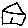
Label: house